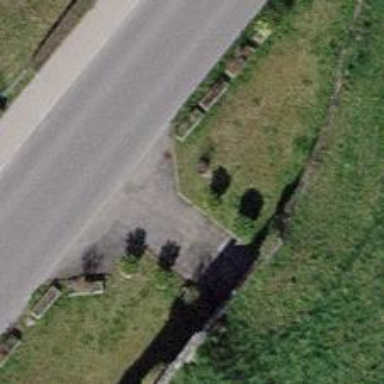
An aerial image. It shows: Fence.